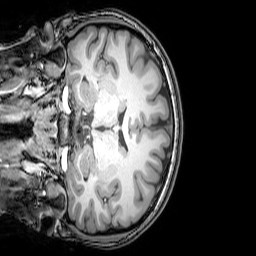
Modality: T1w
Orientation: coronal
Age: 20
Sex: female
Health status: healthy
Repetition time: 0.081 s
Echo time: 0.037 s